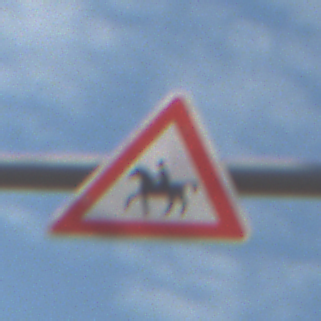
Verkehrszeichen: ReiterRechts
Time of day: Midday
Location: Outdoor (Suburban)
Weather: PartlyCloudy
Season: NotSpecified
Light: Natural